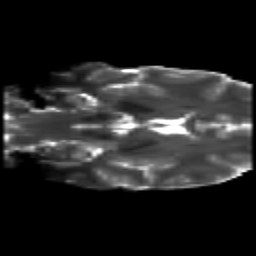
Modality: T2w
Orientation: coronal
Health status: healthy
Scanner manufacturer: siemens
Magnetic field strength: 3 T
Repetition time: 7.6 s
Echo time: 0.092 s